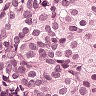
Metastatic tissue present: yes